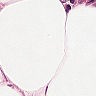
Metastatic tissue present: no